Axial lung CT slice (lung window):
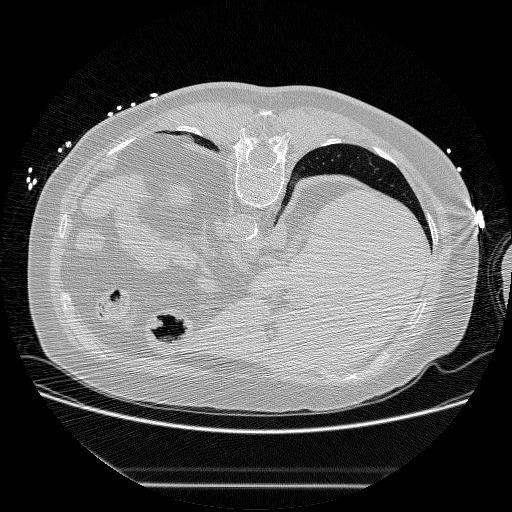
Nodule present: no